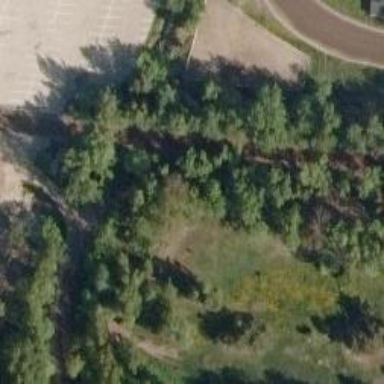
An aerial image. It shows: Disc golf basket.